Field crop: maize
Growth stage: 2
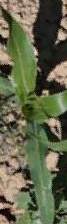
Species: maize